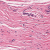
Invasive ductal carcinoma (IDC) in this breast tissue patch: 0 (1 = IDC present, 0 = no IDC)